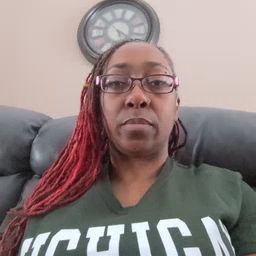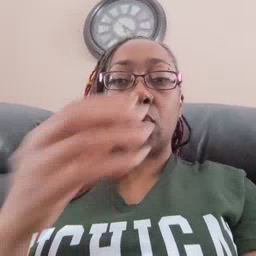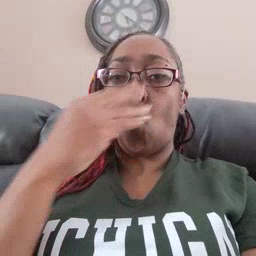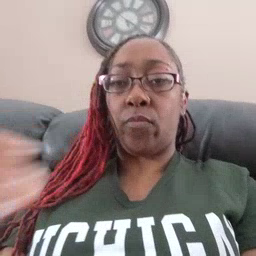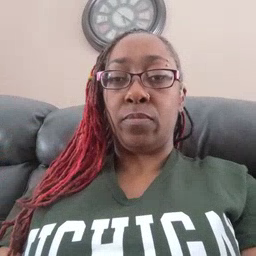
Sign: wolf